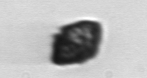
Label: Kryptoperidinium_triquetrum